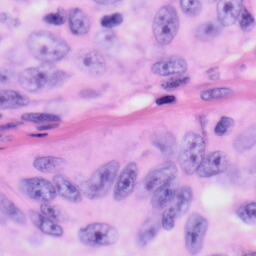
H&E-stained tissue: Skin